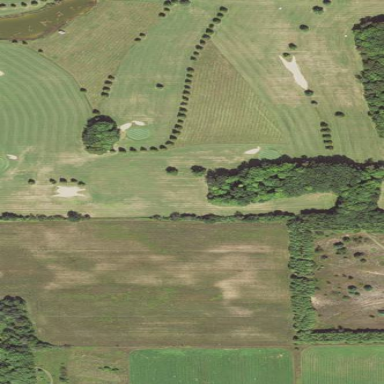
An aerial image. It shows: Golf course.